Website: crate-barrel
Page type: billing-address
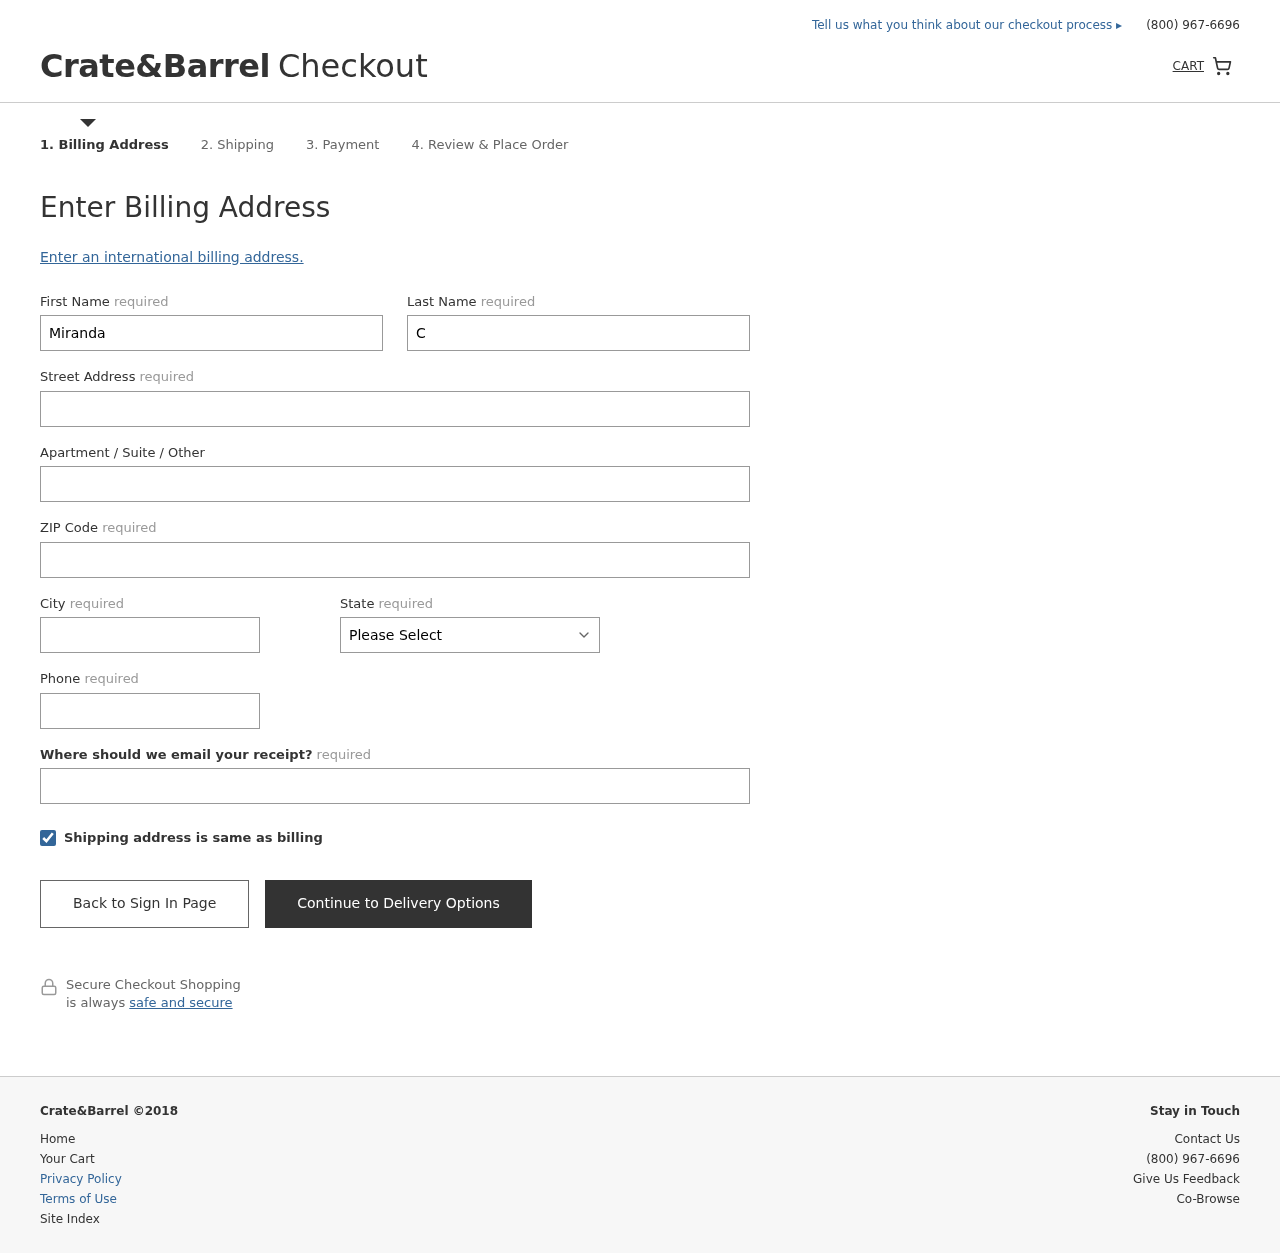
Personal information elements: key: PII_STATE
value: South Dakota
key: PII_FIRSTNAME
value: Miranda
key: PII_LASTNAME
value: Cox
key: PII_STREET
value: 4447 Hart Spring
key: PII_POSTCODE
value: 93610
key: PII_CITY
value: Sanchezburgh
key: PII_PHONE
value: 5584198184
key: PII_EMAIL
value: mirandacox@hotmail.com